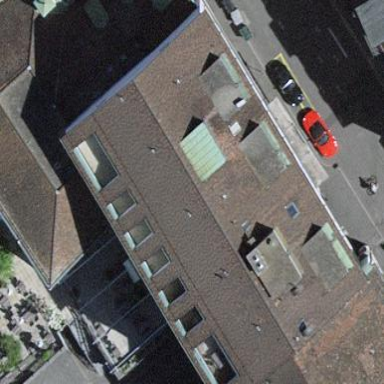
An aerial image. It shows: Hotel building.